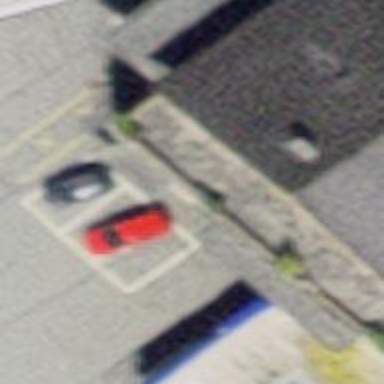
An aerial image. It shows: Car repair shop.